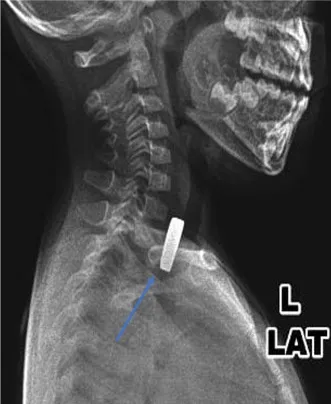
Lateral projection).
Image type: radiology (x_ray)